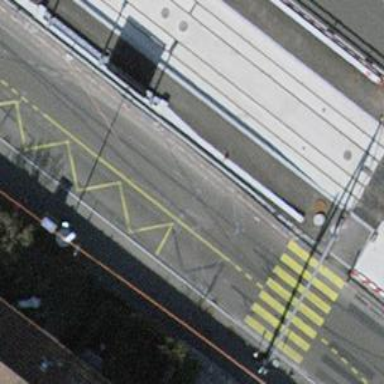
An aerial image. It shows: Bus stop with shelter. It is platform for public transport.